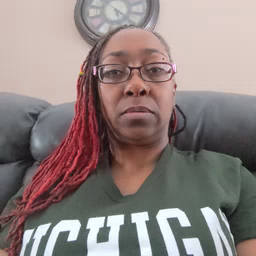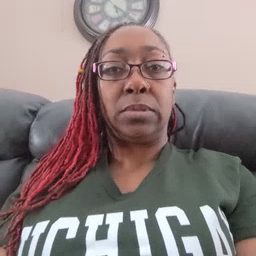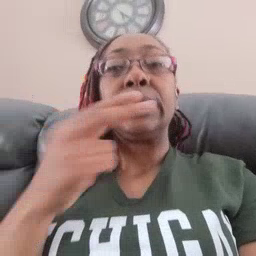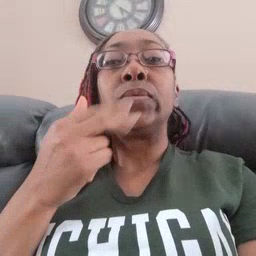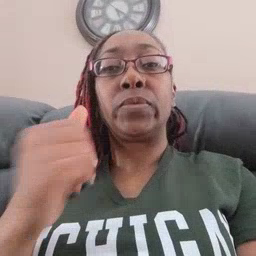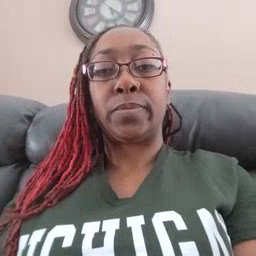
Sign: cute